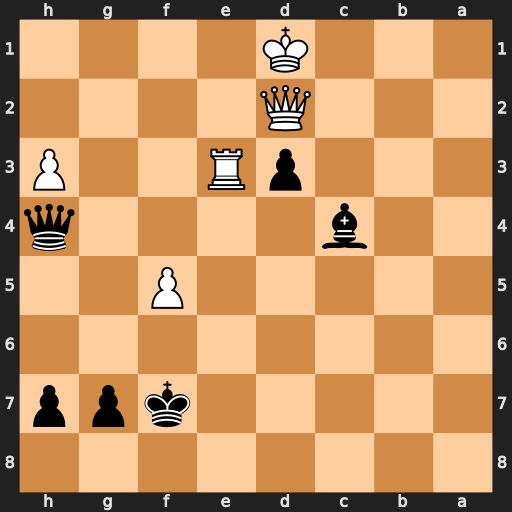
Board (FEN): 8/5kpp/8/5P2/2b4q/3pR2P/3Q4/3K4
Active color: b
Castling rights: -
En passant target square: -
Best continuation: Bb3+ Kc1 Qc4+ Kb2 Bc2